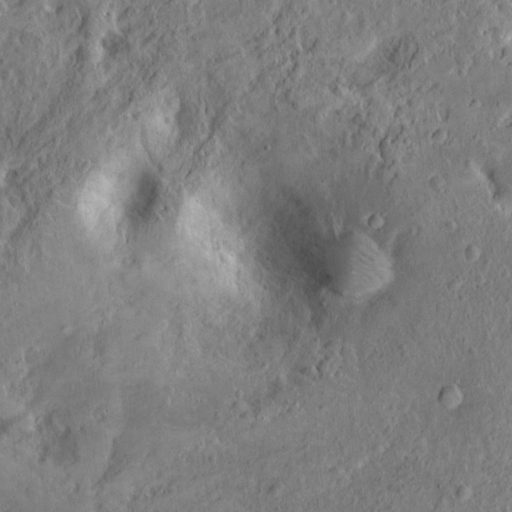
Classes present: Background, Cone